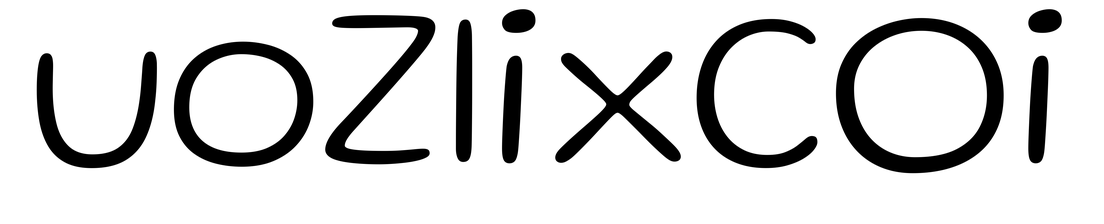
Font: Gluten_ExtraLight